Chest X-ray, AP view. Patient: 54 years old, sex M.
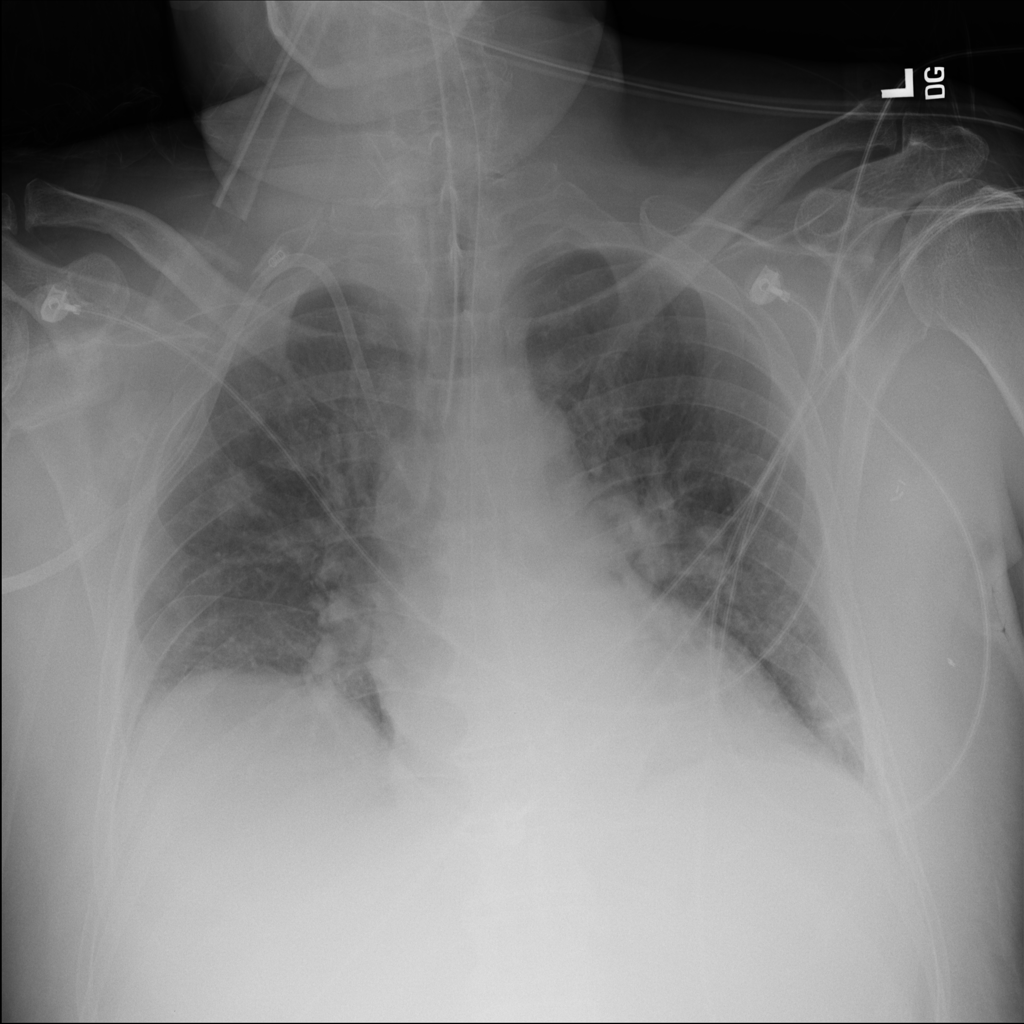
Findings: Mass, Nodule